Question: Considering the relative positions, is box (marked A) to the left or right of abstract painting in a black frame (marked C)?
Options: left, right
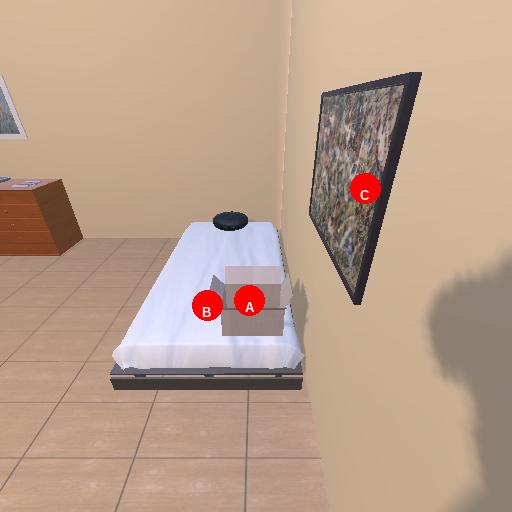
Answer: left